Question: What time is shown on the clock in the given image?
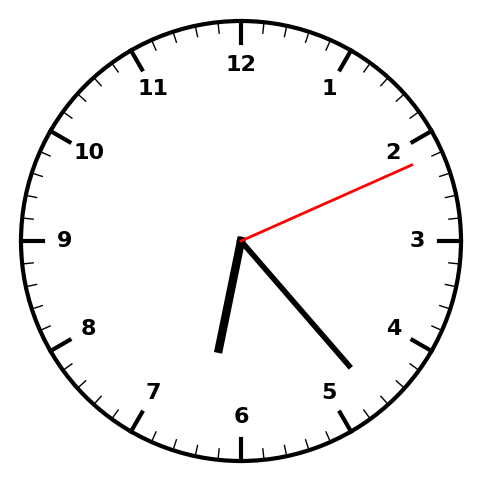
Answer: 06:23:11